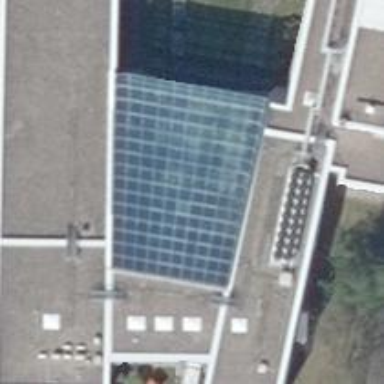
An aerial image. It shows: Science building.